Field crop: maize
Growth stage: 2
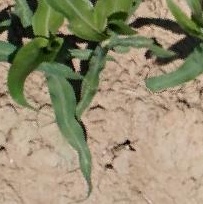
Species: maize